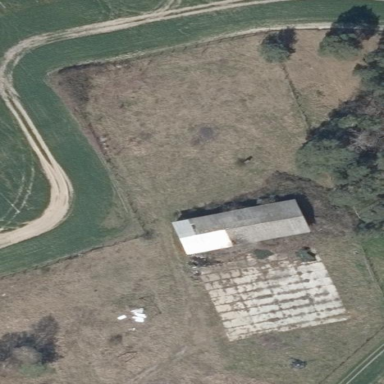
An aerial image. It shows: Farmyard area.